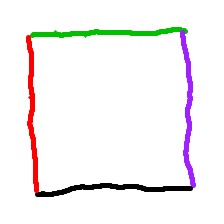
Shape: square